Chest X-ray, AP view. Patient: 56 years old, sex F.
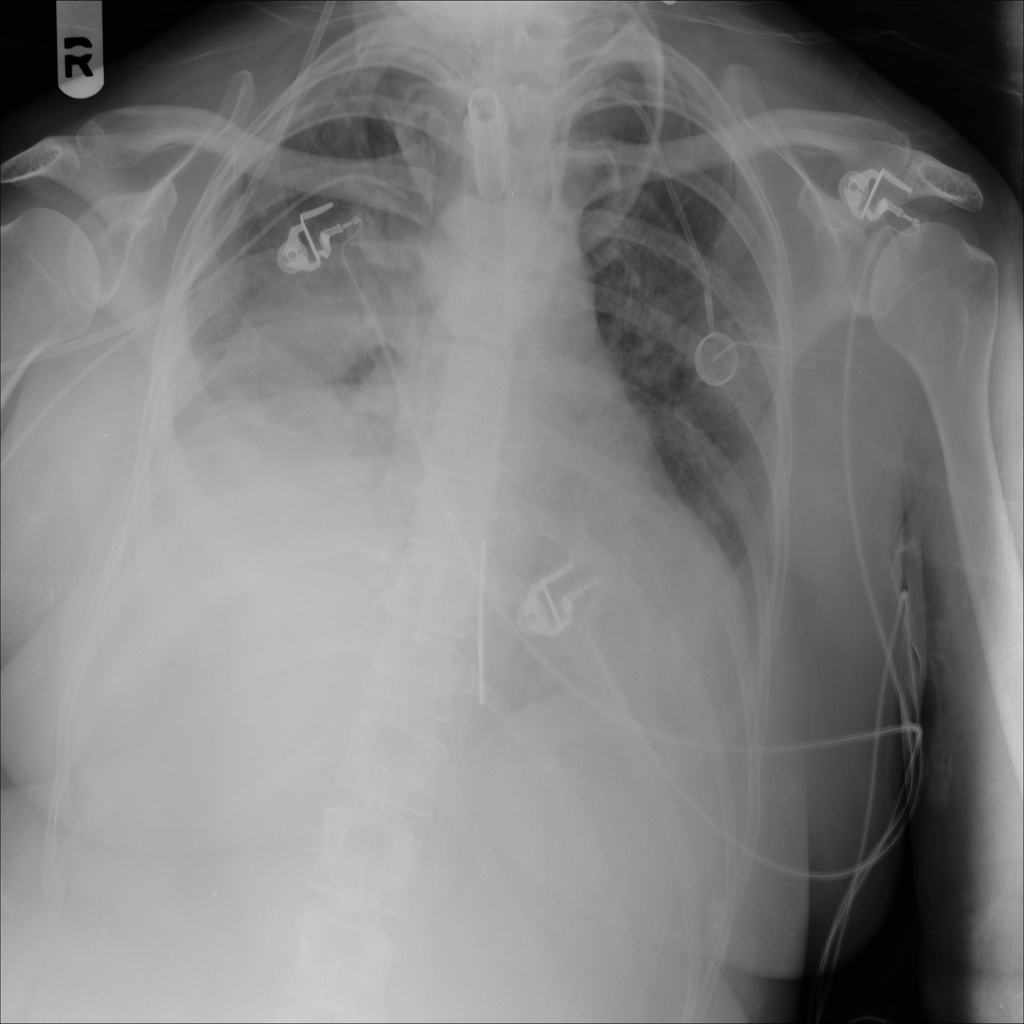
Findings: Effusion, Infiltration